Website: apple
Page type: billing-address
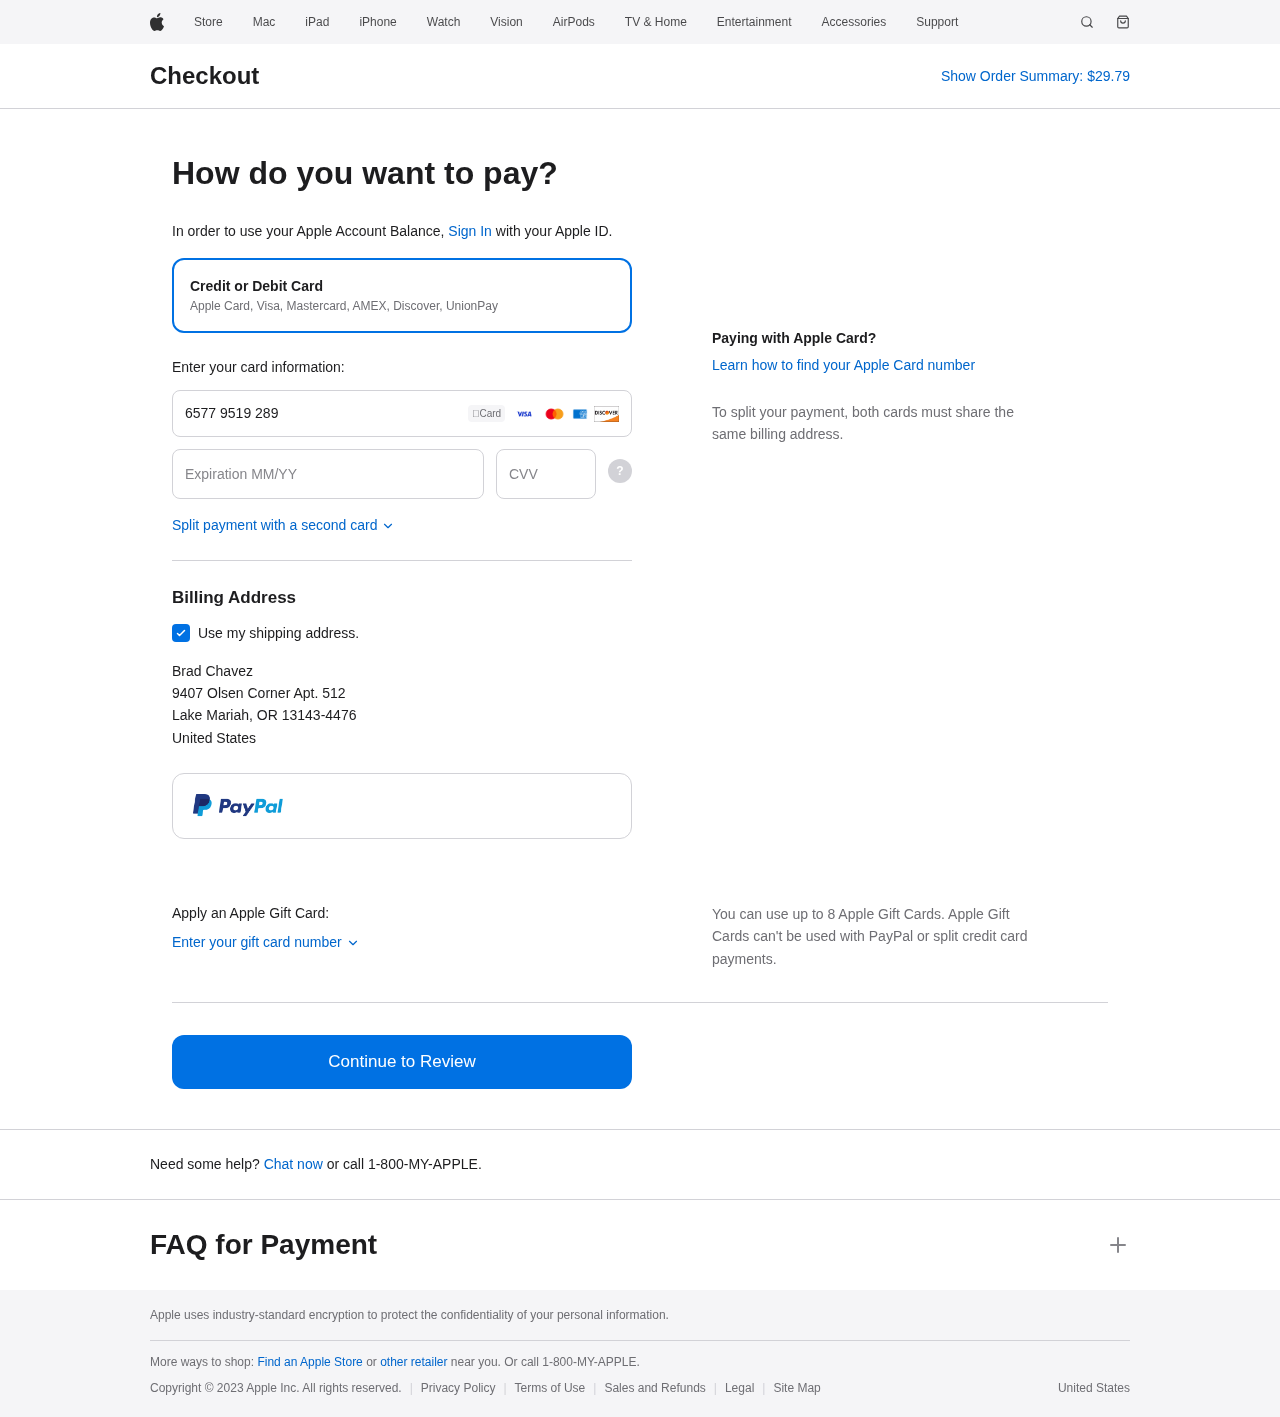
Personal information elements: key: PII_CARD_CVV
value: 162
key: PII_CARD_EXPIRY
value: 11/28
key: PII_CARD_NUMBER
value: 6577 9519 2898 3117
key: PII_CITY
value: Lake Mariah
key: PII_COUNTRY
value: United States
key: PII_FULLNAME
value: Brad Chavez
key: PII_POSTCODE_FULL
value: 13143-4476
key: PII_STATE_ABBR
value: OR
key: PII_STREET
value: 9407 Olsen Corner Apt. 512
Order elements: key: ORDER_TOTAL
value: $29.79